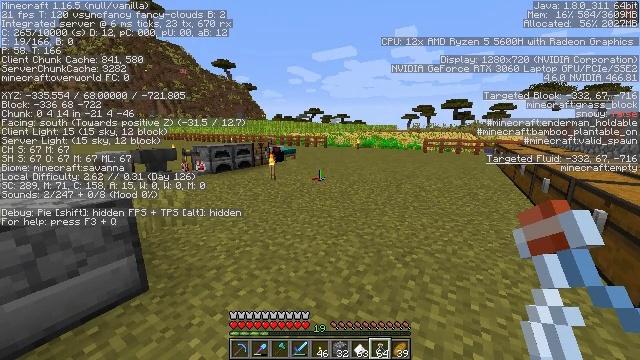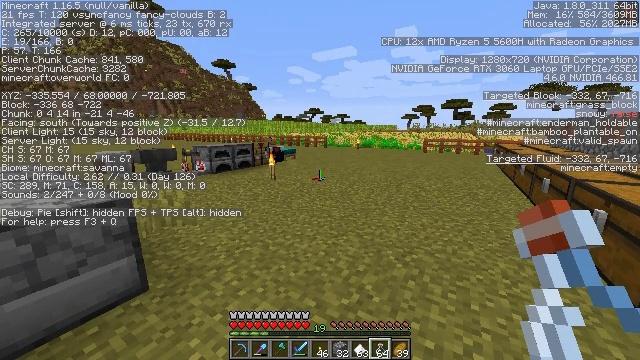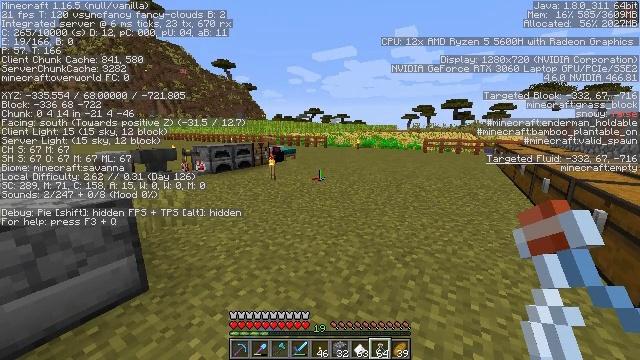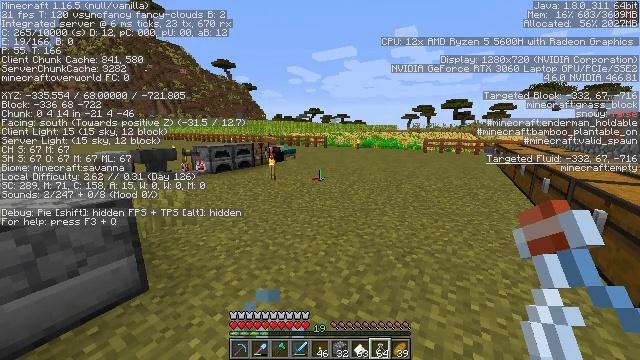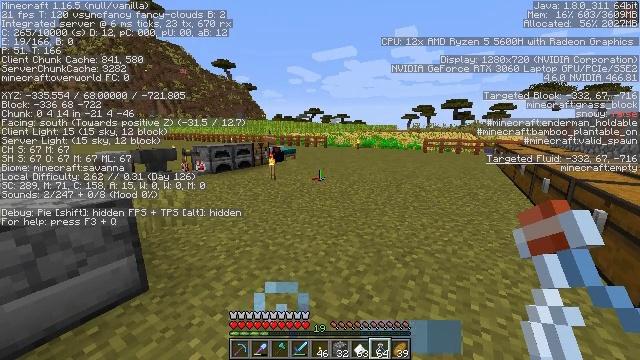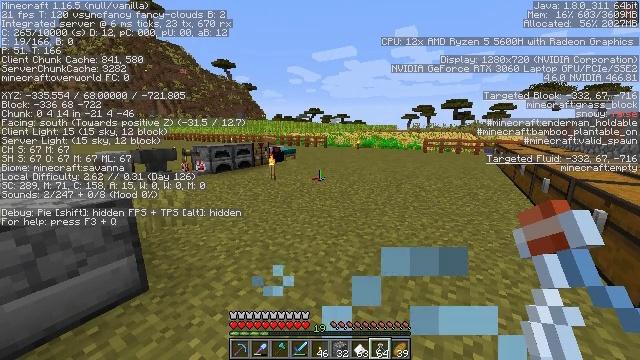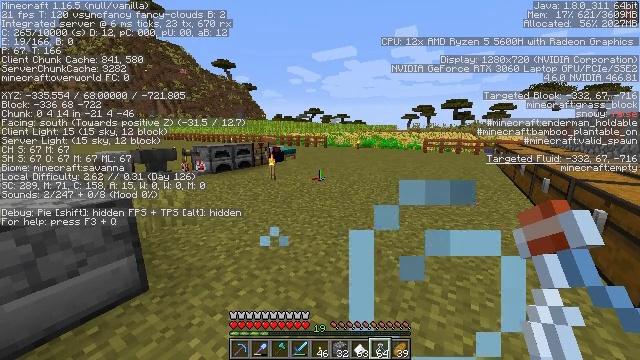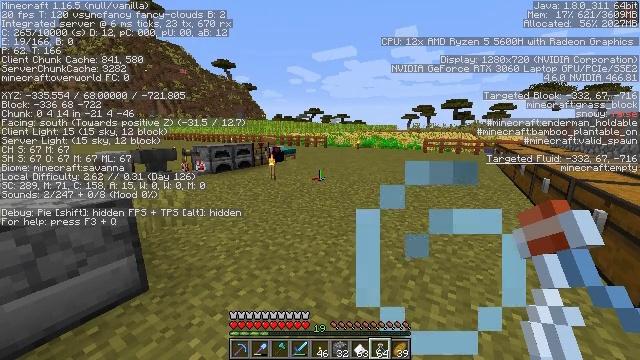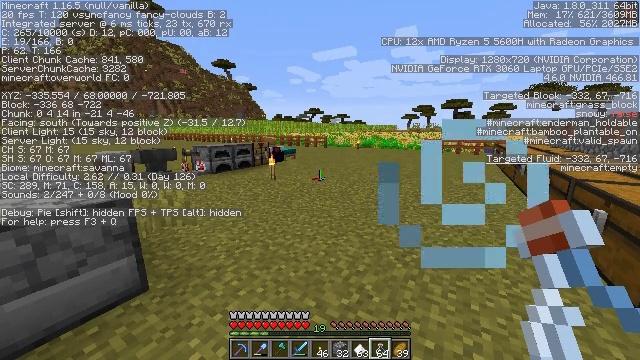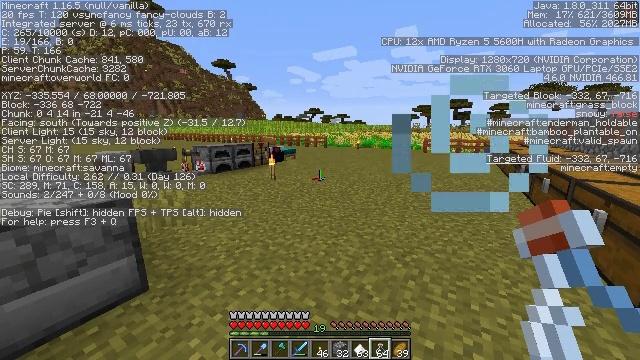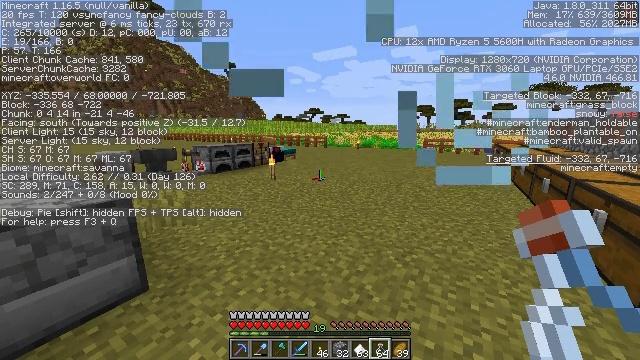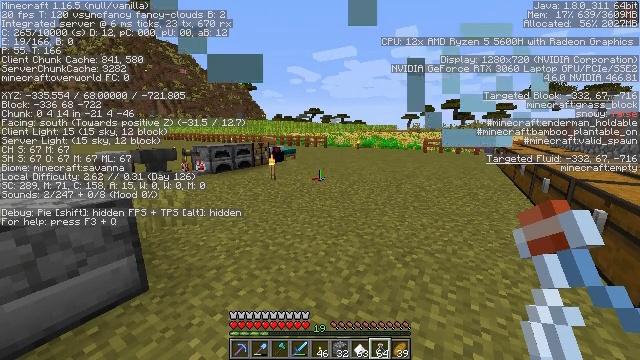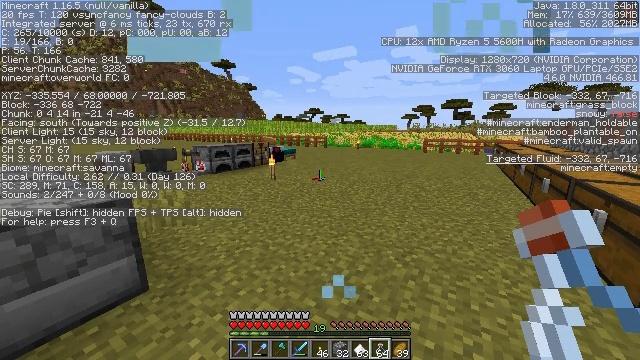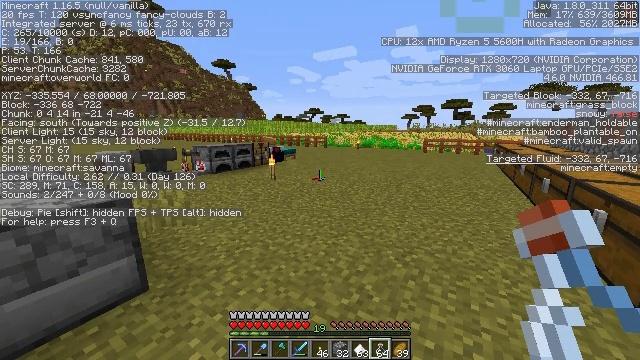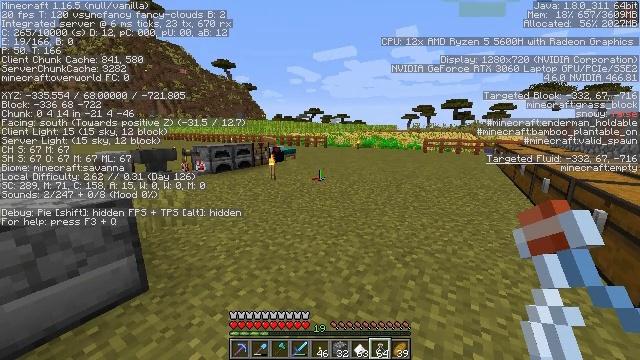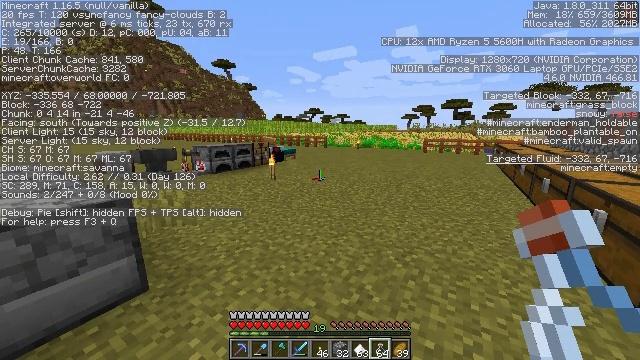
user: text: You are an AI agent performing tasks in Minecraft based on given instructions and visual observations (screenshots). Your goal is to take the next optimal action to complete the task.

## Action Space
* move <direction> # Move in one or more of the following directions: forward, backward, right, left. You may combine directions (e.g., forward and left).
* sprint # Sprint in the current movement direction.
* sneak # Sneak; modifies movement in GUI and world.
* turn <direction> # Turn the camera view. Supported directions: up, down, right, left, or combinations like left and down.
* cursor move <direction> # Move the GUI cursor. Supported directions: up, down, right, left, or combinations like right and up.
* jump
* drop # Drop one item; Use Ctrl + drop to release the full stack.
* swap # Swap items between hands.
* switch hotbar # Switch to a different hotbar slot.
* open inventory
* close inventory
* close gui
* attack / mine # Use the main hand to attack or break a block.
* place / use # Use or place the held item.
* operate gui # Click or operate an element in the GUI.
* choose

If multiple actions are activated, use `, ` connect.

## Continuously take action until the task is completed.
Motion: motion action
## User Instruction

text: Remove melon seeds from the inventory.
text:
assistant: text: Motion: no_op
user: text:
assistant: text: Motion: no_op
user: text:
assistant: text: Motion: no_op
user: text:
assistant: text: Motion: no_op
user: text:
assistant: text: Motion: no_op
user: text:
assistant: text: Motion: no_op
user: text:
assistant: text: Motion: no_op
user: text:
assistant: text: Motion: no_op
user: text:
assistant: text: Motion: no_op
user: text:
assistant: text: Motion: no_op
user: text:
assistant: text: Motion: no_op
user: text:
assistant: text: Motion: no_op
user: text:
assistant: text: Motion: no_op
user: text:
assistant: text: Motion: no_op
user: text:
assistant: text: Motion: no_op
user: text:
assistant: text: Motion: no_op
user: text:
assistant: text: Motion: no_op
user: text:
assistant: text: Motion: no_op
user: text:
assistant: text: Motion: no_op
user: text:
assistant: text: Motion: no_op
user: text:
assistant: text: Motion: no_op
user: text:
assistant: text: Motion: no_op
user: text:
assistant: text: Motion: no_op
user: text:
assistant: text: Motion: no_op
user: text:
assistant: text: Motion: no_op
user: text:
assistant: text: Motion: no_op
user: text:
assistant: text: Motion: no_op
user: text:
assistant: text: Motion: no_op
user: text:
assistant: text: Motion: no_op
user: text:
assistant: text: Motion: no_op